Brain MRI, t2w sequence, axial 2D slice.
Patient: age 27, sex F, weight 90 kg, height 1.9 m
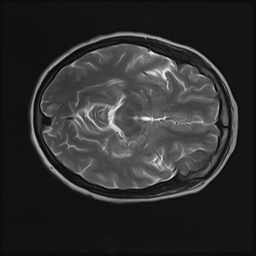